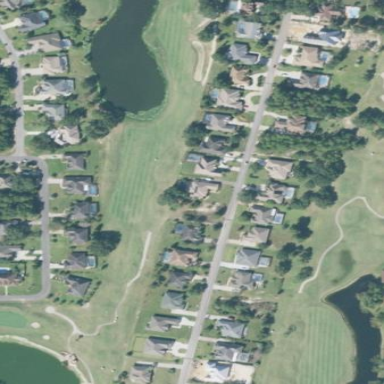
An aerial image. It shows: Golf course.